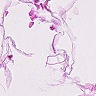
Metastatic tissue present: no